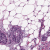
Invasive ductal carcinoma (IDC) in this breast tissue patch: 0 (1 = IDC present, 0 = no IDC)